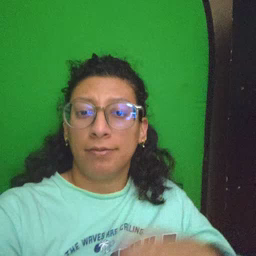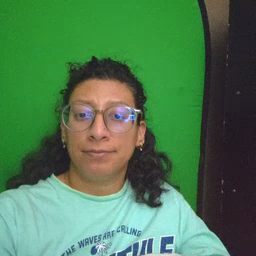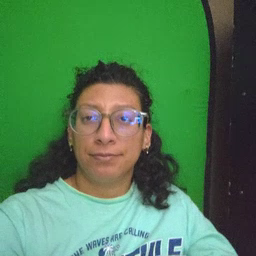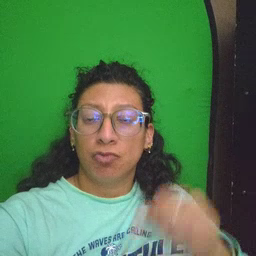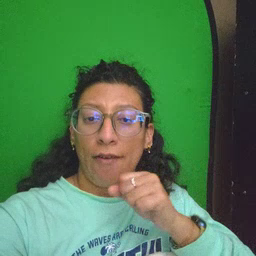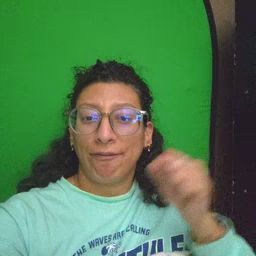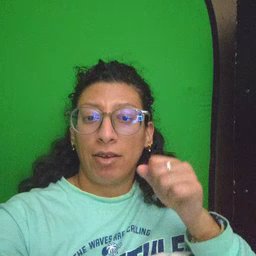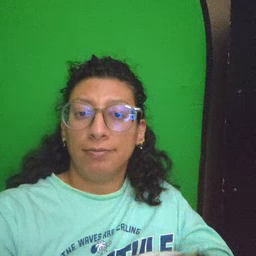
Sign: refrigerator